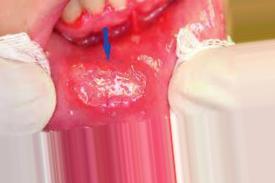
Condition: Mouth Ulcer